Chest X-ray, PA view. Patient: 35 years old, sex M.
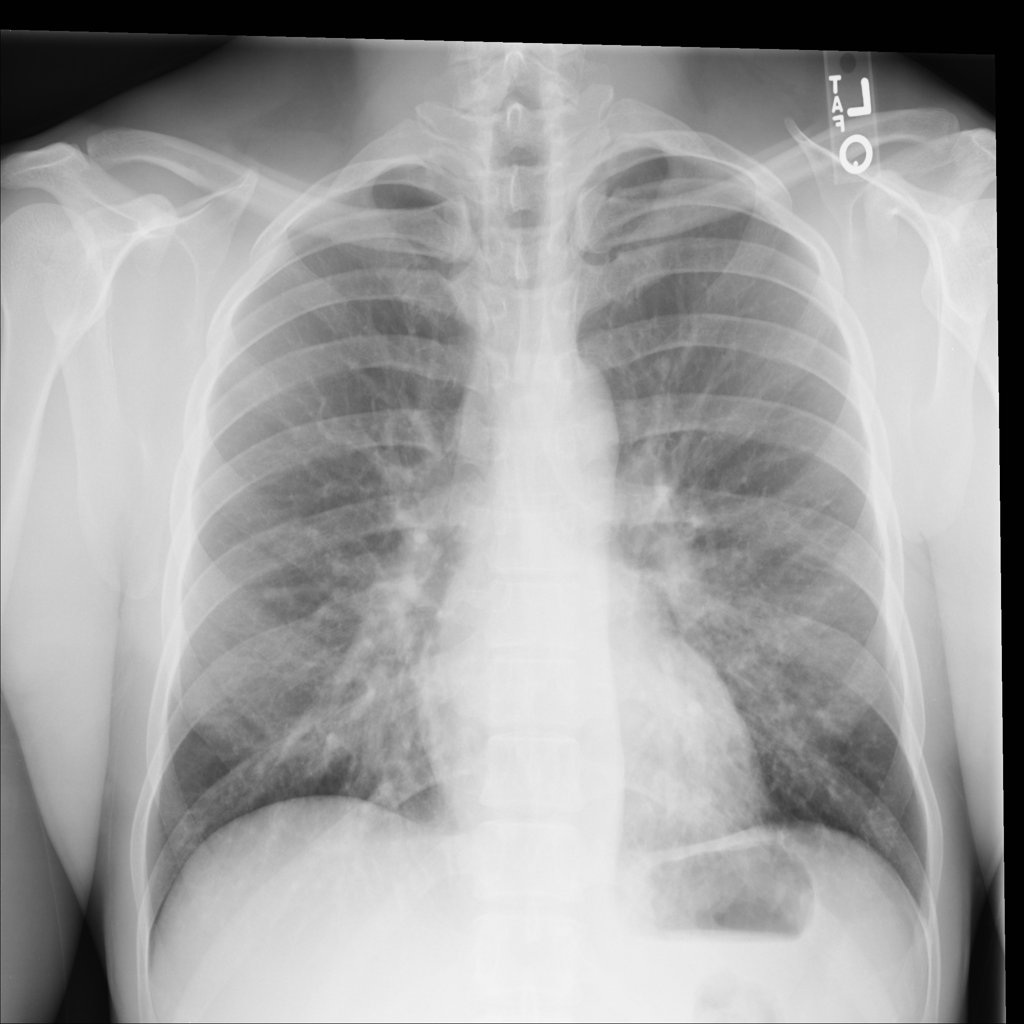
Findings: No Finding